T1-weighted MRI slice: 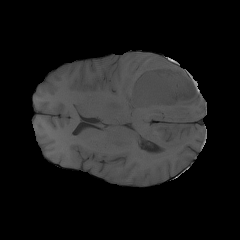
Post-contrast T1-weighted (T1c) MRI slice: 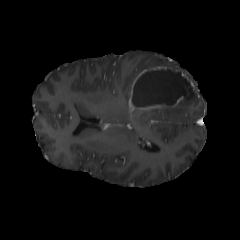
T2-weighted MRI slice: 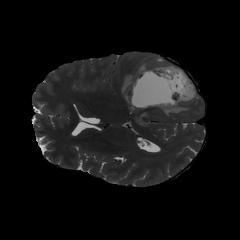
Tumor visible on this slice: yes